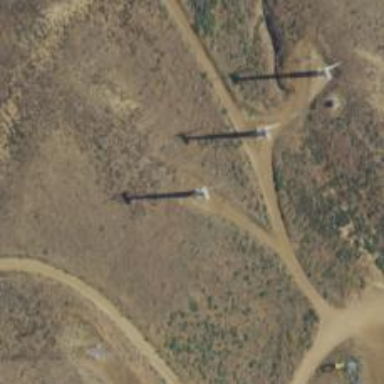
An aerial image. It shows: Wind-powered generator.